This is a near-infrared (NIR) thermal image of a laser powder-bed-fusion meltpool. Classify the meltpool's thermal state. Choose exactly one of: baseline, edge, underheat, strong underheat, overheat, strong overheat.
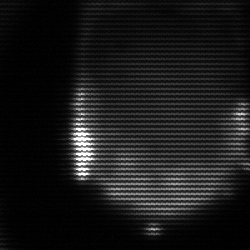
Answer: edge